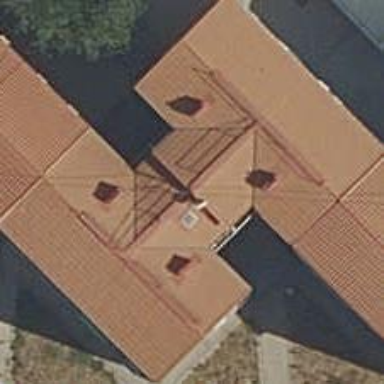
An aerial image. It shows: Hipped roof apartment building.